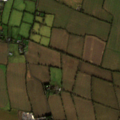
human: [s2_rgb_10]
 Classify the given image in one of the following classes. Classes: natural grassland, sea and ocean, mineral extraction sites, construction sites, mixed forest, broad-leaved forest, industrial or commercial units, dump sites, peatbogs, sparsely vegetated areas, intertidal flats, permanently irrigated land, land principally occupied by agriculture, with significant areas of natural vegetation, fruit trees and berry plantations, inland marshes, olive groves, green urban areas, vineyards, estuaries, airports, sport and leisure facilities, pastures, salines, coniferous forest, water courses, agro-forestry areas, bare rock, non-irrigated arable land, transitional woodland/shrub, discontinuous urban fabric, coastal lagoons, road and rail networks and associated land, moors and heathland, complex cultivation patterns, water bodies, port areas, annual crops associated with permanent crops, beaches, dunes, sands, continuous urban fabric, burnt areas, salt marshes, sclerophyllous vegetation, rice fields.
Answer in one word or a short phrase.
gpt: non-irrigated arable land, pastures